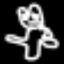
Label: frog